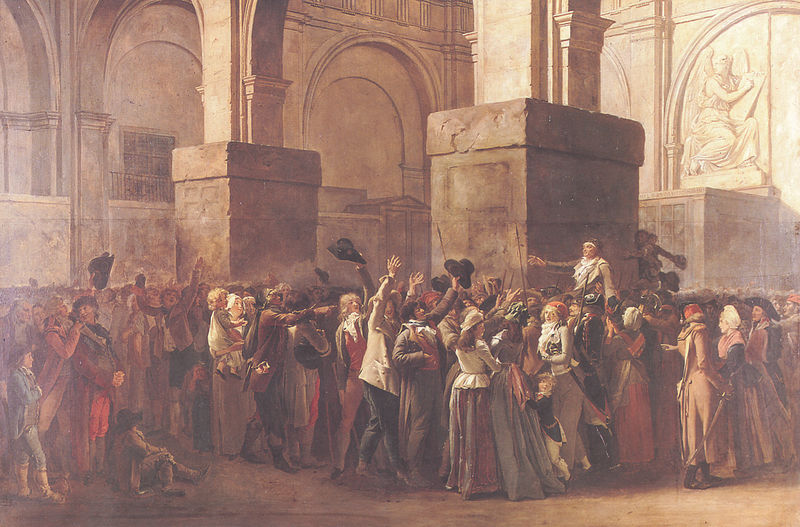
Titel: Le Triomphe de Marat, Marats Triumph
Künstler: Louis Léopold Boilly
Standort: Lille
Institution: Musée des Beaux-Arts
Schlagwörter: blau, dunkel, flügel, gemälde, gruppe, mann, schatten, weiß, frauen, menschen, ocker, sitzen, stadt, braun, fenster, frankreich, frau, grau, hut, hüte, kleid, kleider, licht, männer, pfeiler, raum, säule, säulen, tür, gebäude, haus, rot, schleier, ansammlung, fest, haube, leute, malerei, masse, menge, rock, versammlung, alt, feier, feiern, gericht, hose, kappen, mütze, wand, architektur, sockel, stehen, stein, tragen, hände, innenraum, öl, gitter, kirche, sonne, boden, mantel, redner, kind, mutter, personen, locken, kinder, engel, skulptur, statue, relief, taille, bogen, röcke, zuschauer, rede, massiv, platz, pilaster, saal, rundbogen, franzosen, lanze, soldaten, ansprache, geländer, junge, zeigen, freude, tor, halle, bögen, wände, eingang, gewölbe, stangen, palast, dom, aufruhr, revolution, säbel, waffen, aufstand, jacken, stöcke, auflauf, bürger, kundgebung, menschenmasse, mäntel, volk, stiefel, menschenmenge, anführer, sieg, firnis, antik, griechisch, rundbögen, bettler, lanzen, prozession, tempel, ereignis, speer, speere, fresko, aufregung, david, jubel, bau, französische revolution, schwur, jakobiner, republik, säulenhalle, rufen, nischen, markthallen, blendbögen, eid, trubel, schwenken, massen, menschenmassen, verkündung, protest, werfen, vesammlung, sprecher, griechische, hurra, zuspruch, hochwefen, sympatisanten, socekl, säukle